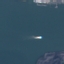
Label: SeaLake